Question: In a minecraft-like game I'm making, I'm getting these weird lines on polygon edges:

I'm using a texture atlas, being clamped with 'GL_CLAMP_TO_EDGE'.
I tried using setting 'GL_TEXTURE_MIN_FILTER' to 'GL_LINEAR', 'GL_NEAREST' and even using mipmaps, but it doesn't make a difference. I also tried insetting the texture coordinates by half a pixel, or using x16 anisotropic filtering, with no sucess.
Any help?
Edit - The top face of the cubes is being rendered something like this:
'''
glBegin(GL_QUADS);
glTexCoord2f(0f, 0f);
glVertex3f(x, y + 1f, z);
glTexCoord2f(0f, 1 / 8f);
glVertex3f(x, y + 1f, z + 1f);
glTexCoord2f(1 / 8f, 1 / 8f);
glVertex3f(x + 1f, y + 1f, z + 1f);
glTexCoord2f(1 / 8f, 0f);
glVertex3f(x + 1f, y + 1f, z);
glEnd();
'''
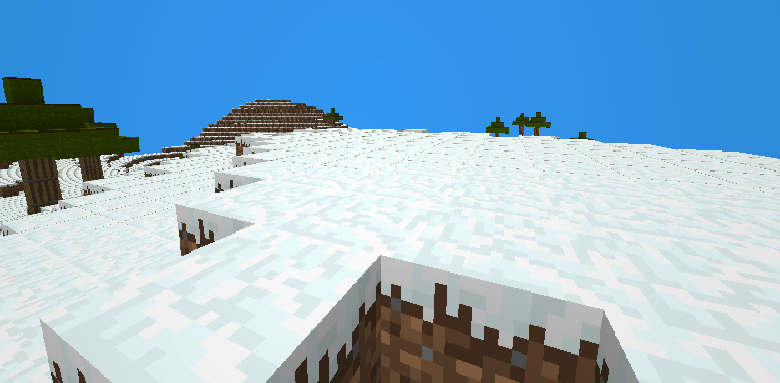
Answer: This looks like the classical texture pixel <-> screen pixel fenceposting problem to me. See my answer to it here: <URL>
Another issue might be, that the corner coordinates of the cubes are not exactly the same. Floating point numbers have some intrinsic error and if you arrange those cubes in a grid by adding some floating point number to it, it may happen, that the vertex positions get slightly off and due to roundoff error you get to see depth fighting. Two things to solve this: 1st: If two cubes' faces touch, don't render them. 2nd: Use integer coordinates for laying out the cube grid and convert the vertices to floating point only when submitting to OpenGL, or don't convert at all.